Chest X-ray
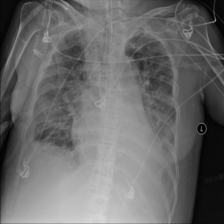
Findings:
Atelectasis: negative
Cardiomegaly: negative
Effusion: negative
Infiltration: negative
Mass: negative
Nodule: negative
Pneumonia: negative
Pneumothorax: negative
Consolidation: negative
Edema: negative
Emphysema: negative
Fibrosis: negative
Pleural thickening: negative
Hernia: negative